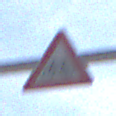
Verkehrszeichen: RadverkehrRechts
Umgebung: Outdoor, Urban
Tageszeit: MorningAfternoon
Wetter: PartlyCloudy
Licht: Natural
Jahreszeit: NotSpecified
Kontrast: HighContrast